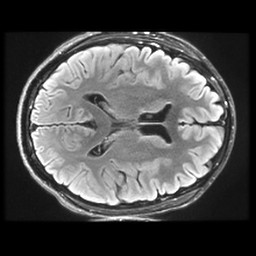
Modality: FLAIR
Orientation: axial
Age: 28
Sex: male
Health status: healthy
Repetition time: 12 s
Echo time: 0.09782 s